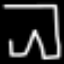
Label: pants